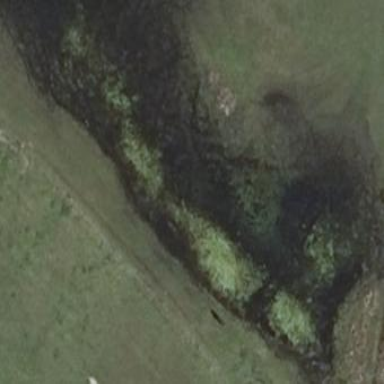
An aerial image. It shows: Wetland area characterized by wet meadow.